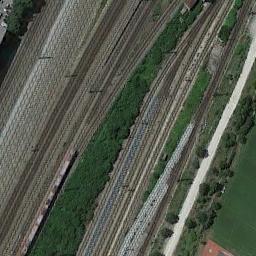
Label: railway